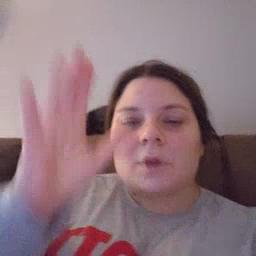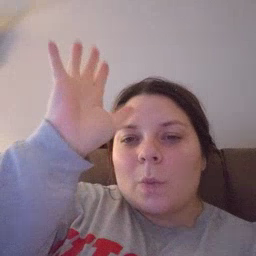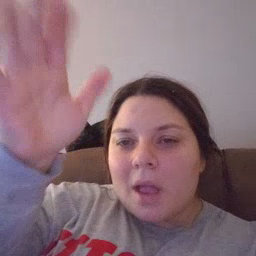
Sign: grandpa